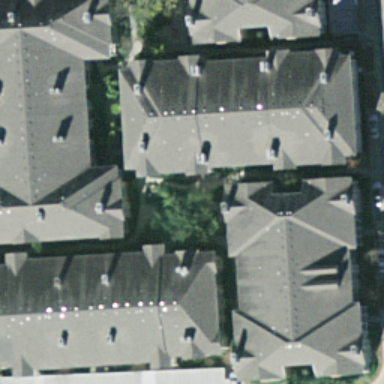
This is a dense residential area .